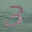
Label: 3